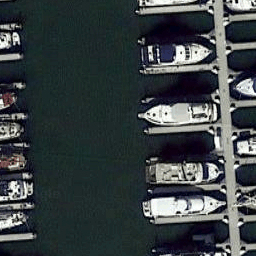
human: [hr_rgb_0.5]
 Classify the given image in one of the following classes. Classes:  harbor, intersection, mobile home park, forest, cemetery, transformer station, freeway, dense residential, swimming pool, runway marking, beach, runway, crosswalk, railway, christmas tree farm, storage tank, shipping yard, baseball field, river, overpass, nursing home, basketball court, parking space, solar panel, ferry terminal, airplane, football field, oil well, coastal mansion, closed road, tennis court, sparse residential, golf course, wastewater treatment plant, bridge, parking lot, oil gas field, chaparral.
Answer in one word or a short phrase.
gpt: harbor